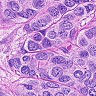
Metastatic tissue present: yes